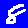
Digit: 8